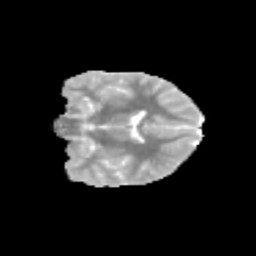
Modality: MD
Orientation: coronal
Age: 10
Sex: female
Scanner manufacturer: siemens
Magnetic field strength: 3 T
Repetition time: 3.8 s
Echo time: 0.07 s